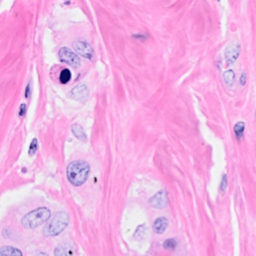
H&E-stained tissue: Breast